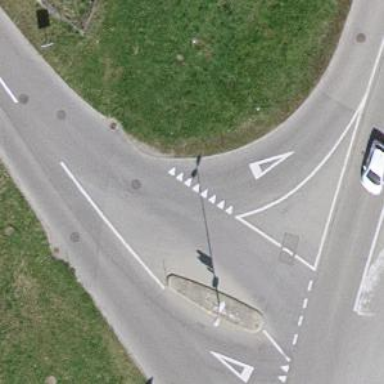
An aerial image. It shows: Road with "give way" sign.